Interaction volume radius: 5 \u00c5
Interaction volume height: 20 \u00c5
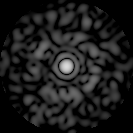
Disorder parameter: 0.8846